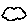
Label: cloud